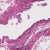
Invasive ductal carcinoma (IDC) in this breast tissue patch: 0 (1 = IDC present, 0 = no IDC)